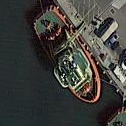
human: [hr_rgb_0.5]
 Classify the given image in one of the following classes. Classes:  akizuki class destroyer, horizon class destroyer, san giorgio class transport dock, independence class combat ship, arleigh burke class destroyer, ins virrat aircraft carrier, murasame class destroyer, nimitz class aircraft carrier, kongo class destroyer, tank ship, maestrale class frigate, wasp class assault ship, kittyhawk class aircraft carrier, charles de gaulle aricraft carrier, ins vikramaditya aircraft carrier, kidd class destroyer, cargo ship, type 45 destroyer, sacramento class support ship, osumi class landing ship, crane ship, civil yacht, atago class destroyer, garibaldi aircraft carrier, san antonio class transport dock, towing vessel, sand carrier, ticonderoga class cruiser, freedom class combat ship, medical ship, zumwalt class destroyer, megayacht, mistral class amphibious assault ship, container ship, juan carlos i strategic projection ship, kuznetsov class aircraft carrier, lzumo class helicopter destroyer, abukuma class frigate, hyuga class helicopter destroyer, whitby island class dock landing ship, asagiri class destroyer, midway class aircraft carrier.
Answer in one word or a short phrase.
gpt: Towing vessel